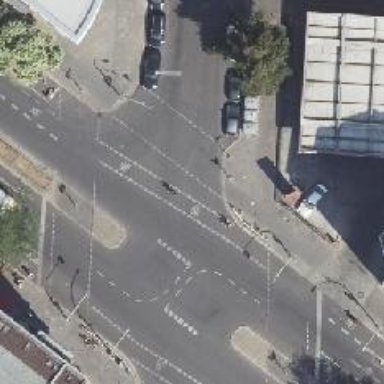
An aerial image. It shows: Crossing with traffic signals.